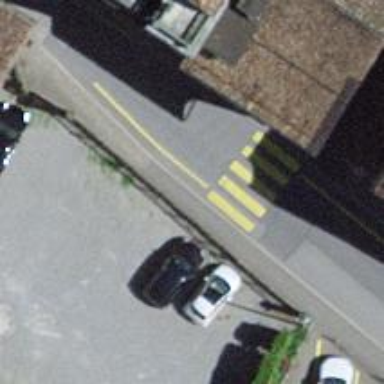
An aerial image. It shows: Zebra crossing on the road.